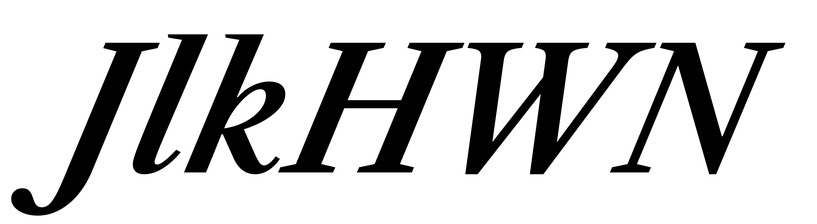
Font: LibreCaslonText-Italic_SemiBold_Italic